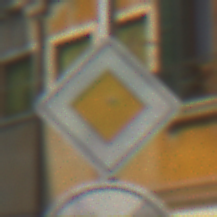
Verkehrszeichen: Vorfahrtsstrasse
Zusatzzeichen unten: EndeGeschwindigkeit50
Umgebung: Outdoor, Urban
Tageszeit: MorningAfternoon
Wetter: Clear
Licht: Natural
Jahreszeit: NotSpecified
Kontrast: HighContrast